Question: Find the minimum number of moves required to get from the Tower of Hanoi state described in the figure to the completed state
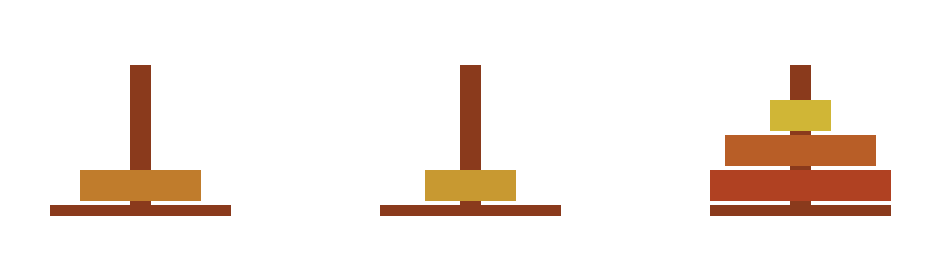
Answer: 5